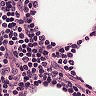
Metastatic tissue present: no